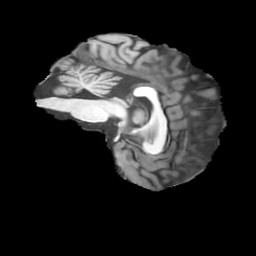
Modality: T1w
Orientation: sagittal